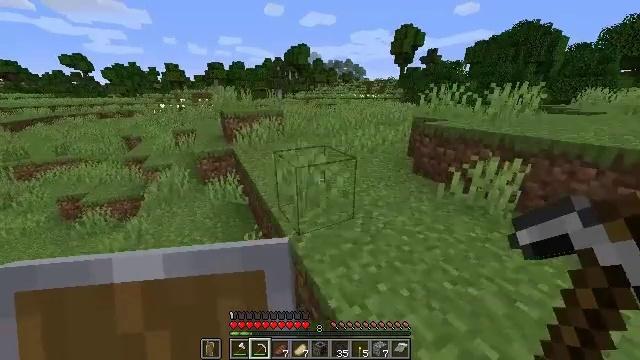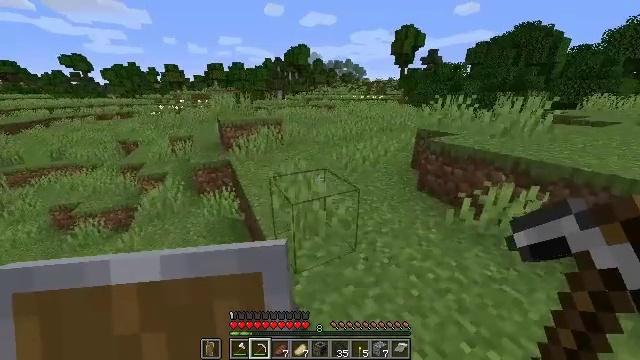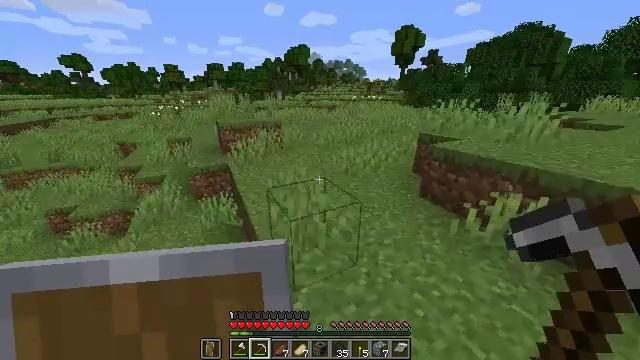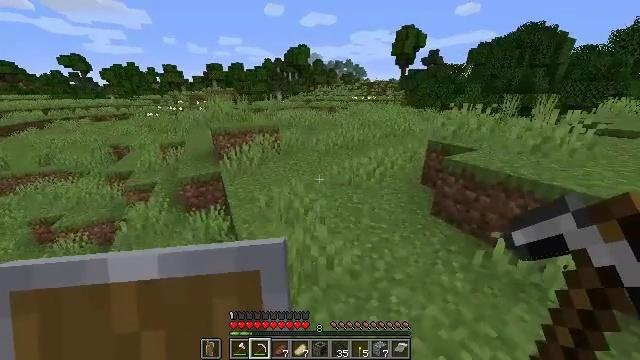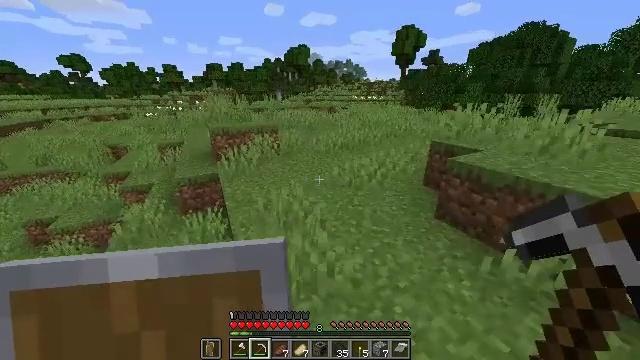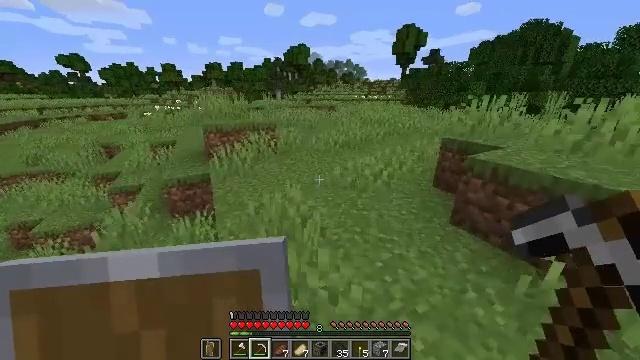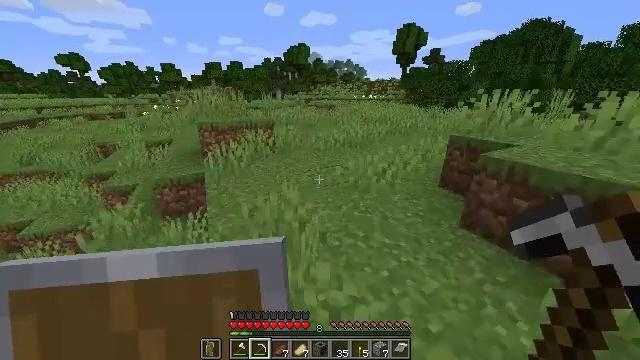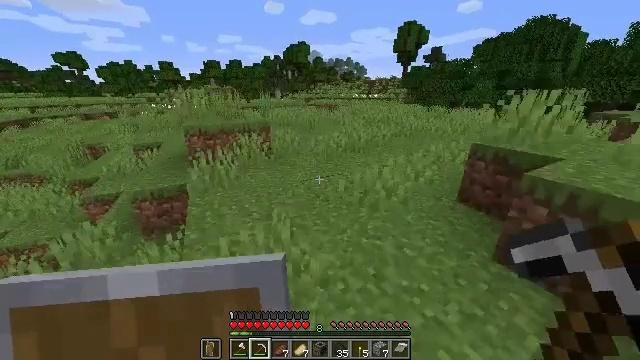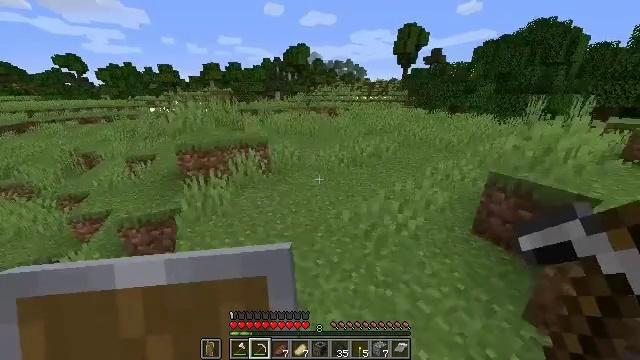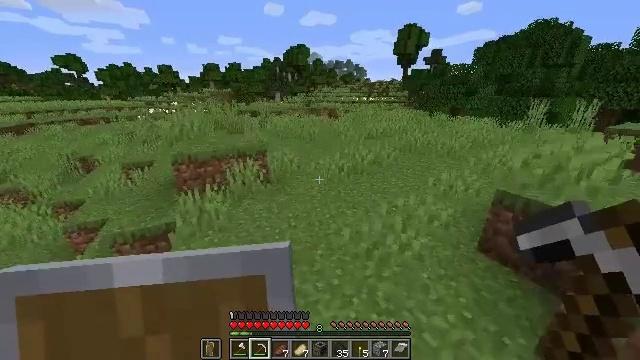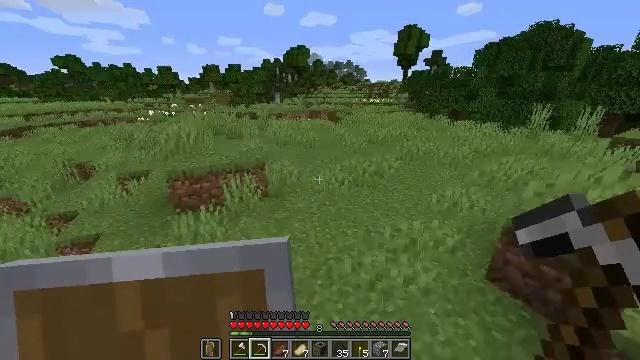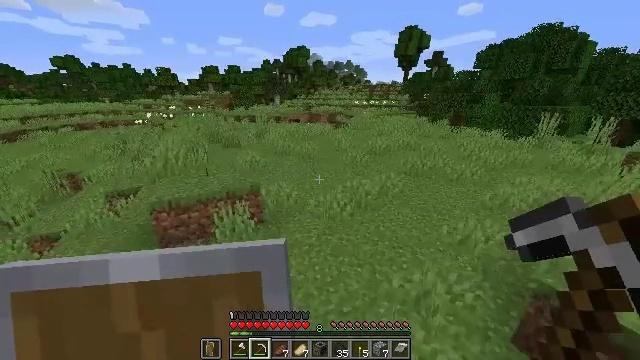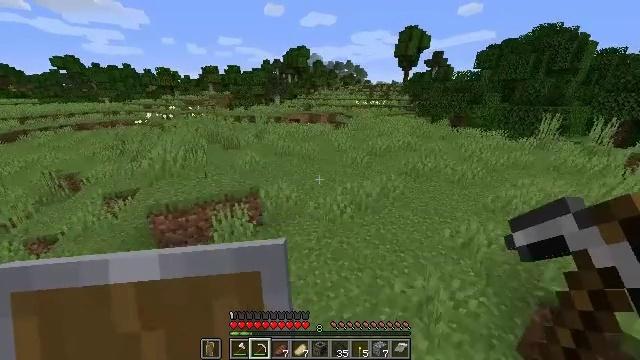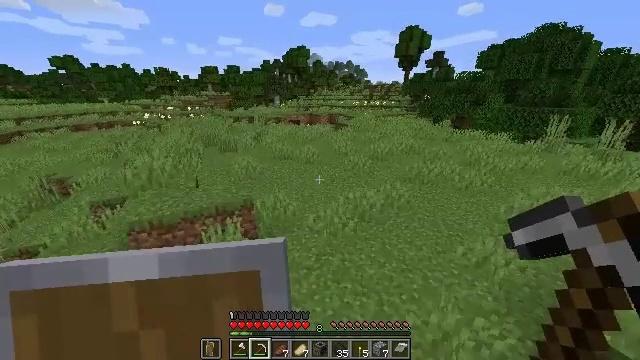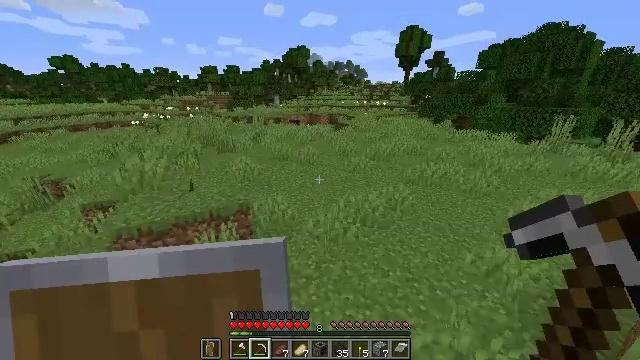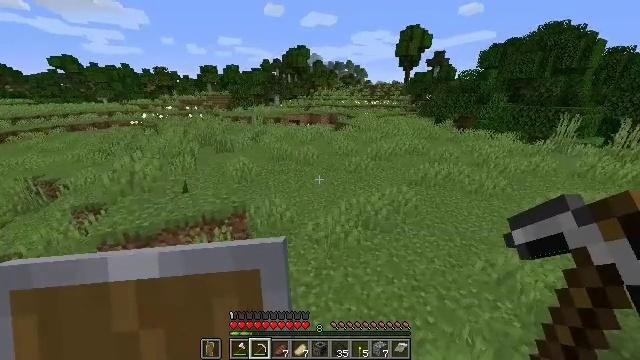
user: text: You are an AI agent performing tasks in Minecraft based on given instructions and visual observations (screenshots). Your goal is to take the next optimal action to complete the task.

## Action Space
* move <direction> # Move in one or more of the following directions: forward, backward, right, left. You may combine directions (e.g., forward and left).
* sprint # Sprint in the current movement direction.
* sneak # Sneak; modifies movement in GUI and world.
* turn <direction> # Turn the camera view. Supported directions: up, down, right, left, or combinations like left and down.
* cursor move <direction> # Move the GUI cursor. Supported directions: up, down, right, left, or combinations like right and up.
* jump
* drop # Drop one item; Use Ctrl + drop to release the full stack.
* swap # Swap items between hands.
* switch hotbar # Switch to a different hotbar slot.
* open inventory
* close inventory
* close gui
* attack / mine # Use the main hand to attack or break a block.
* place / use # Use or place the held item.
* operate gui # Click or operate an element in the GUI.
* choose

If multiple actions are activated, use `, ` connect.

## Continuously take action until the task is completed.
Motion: motion action
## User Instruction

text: Trim the tree by mining oak leaves.
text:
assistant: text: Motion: move forward, jump
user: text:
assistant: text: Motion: move forward, jump
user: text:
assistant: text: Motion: move forward, jump
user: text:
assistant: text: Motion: move forward, jump
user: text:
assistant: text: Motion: move forward, jump
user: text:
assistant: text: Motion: move forward, jump
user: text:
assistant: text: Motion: move forward, jump
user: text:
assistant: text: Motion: move forward, jump
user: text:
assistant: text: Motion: move forward, jump
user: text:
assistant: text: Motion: move forward, jump
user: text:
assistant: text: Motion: move forward, jump
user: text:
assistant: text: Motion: move forward, jump
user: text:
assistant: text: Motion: move forward, jump
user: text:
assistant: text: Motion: move forward, jump
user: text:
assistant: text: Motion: move forward, jump
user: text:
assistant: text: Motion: move forward, jump
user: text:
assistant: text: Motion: move forward, jump
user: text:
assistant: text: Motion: move forward, jump
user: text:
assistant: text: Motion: move forward, jump
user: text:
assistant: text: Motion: move forward, jump
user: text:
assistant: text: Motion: move forward, jump
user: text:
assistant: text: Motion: move forward, jump
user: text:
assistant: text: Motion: move forward and move right, jump
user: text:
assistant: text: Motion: move forward and move right, jump
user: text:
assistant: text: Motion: move forward and move right, jump
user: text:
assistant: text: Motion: move forward and move right, jump
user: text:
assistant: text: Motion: move forward and move right, jump
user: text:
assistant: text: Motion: move forward and move right, jump
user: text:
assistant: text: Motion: move forward and move right, jump
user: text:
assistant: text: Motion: move forward and move right, jump